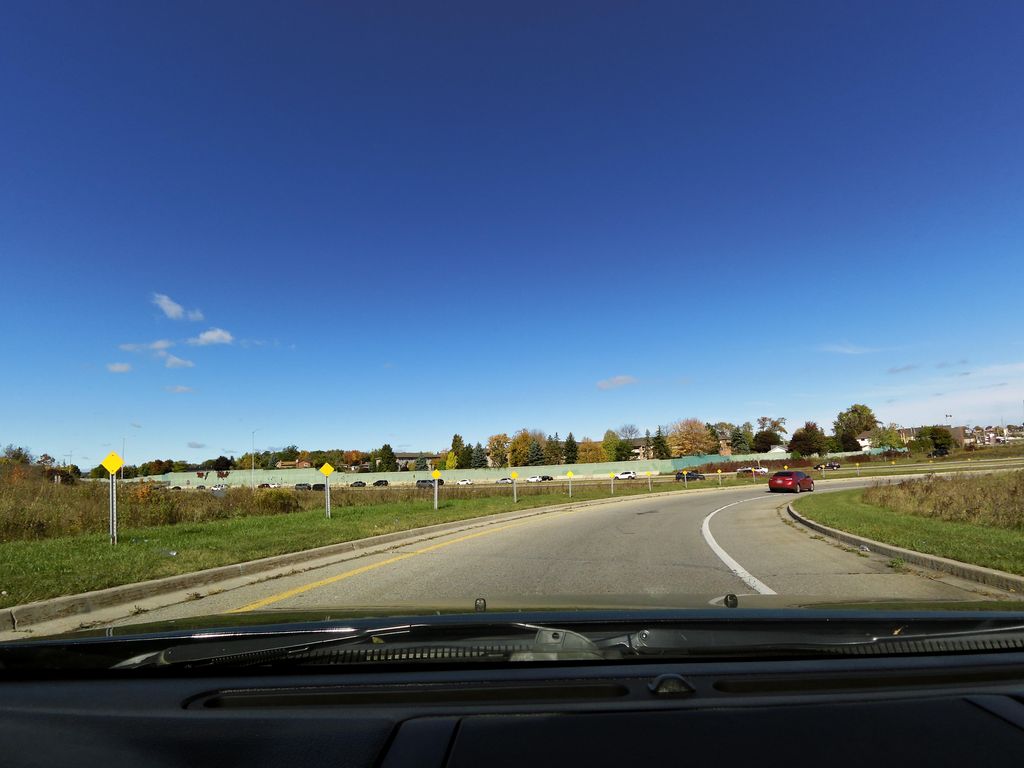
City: hamilton